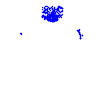
Particle: electron